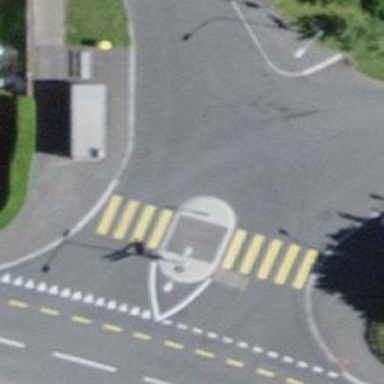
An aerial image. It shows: Bus stop with shelter.